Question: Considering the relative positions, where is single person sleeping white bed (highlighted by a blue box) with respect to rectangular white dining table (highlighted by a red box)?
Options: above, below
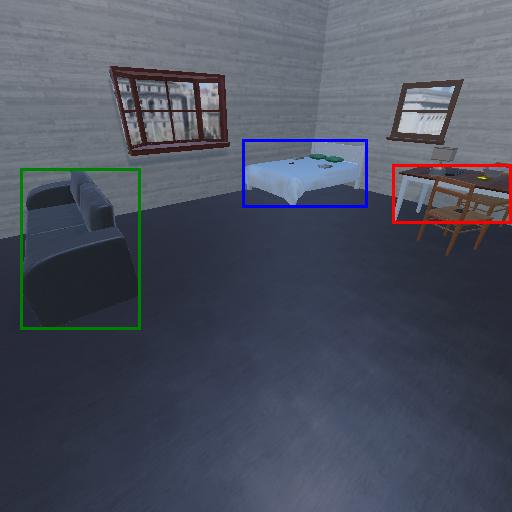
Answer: above